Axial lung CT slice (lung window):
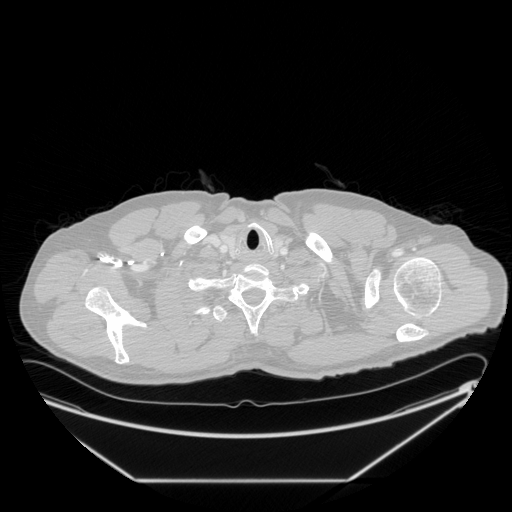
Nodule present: no